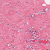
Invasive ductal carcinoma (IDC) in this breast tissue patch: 0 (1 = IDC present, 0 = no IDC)